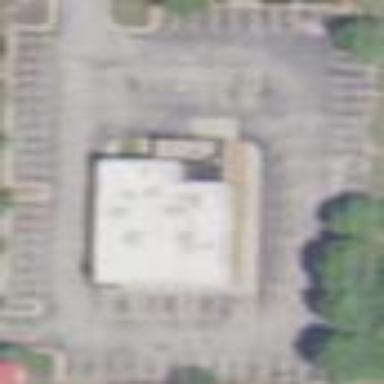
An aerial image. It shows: Surface for parking.